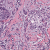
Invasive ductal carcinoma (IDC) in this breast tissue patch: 1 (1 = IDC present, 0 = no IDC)